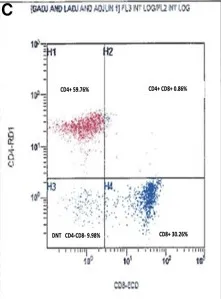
(C) Post-treatment flow cytometry plot gated on CD3+ T-cells to assess CD4 and CD8 expression. The huge population of DNT noted pretreatment in the lower left quadrant has almost completely disappeared. DNT, double-negative CD3+ T-cells.
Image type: pathology (immunostaining)